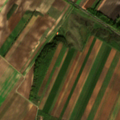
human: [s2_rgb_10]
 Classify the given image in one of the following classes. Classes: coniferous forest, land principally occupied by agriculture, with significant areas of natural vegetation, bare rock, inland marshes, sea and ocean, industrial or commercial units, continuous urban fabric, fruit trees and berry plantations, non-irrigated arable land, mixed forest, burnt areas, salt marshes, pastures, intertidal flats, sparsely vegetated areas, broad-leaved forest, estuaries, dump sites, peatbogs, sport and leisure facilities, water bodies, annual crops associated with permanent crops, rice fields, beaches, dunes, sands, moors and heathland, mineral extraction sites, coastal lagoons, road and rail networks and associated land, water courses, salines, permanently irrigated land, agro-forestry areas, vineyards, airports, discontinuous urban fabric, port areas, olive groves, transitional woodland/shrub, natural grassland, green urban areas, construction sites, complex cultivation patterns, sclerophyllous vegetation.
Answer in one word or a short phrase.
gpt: non-irrigated arable land, land principally occupied by agriculture, with significant areas of natural vegetation